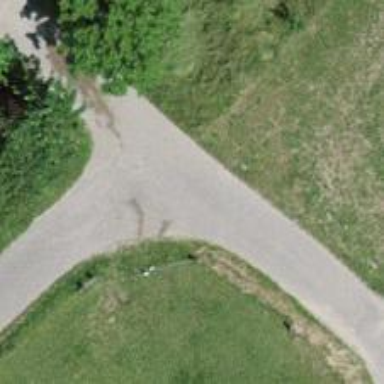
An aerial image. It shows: Unclassified road with asphalt surface.